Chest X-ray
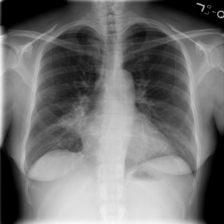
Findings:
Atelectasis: negative
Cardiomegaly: negative
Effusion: negative
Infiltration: negative
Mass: negative
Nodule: negative
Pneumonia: negative
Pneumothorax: negative
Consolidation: positive
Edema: negative
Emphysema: negative
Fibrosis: negative
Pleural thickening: negative
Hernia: negative